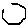
Label: hexagon